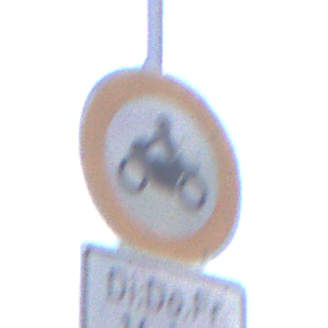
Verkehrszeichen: VerbotKraftraeder
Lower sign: ZeitangabenMitBeschraenkungAufWochentage3
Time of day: MorningAfternoon
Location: Outdoor (Urban)
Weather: PartlyCloudy
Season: NotSpecified
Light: Natural